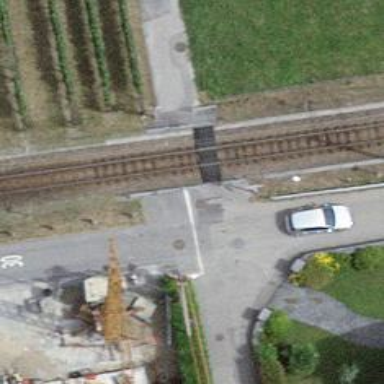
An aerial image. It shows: Crossing for the railway.